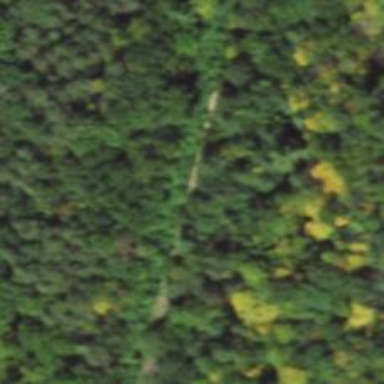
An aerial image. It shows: Railway track.